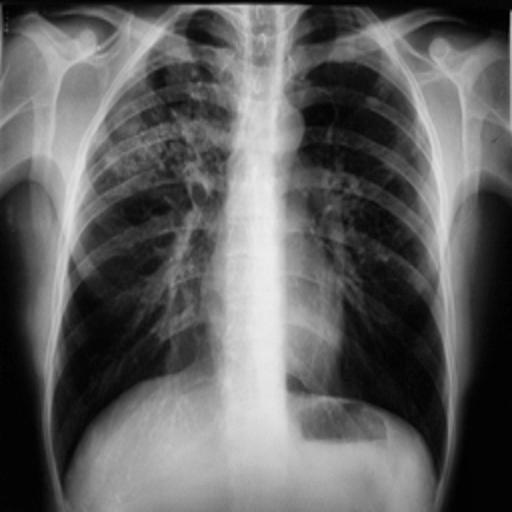
Finding: TUBERCULOSIS